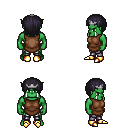
a pixel art fantasy rpg character, male body template, orc, green skin, brown tunic, metal pants, raven plain hairstyle, silver tiara, gold boots, four views (front, back, left, right), 2x2 character sprite sheet, small pixel art, hard edges, no anti-aliasing